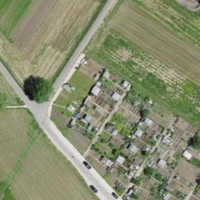
EUNIS habitat code: 53
Species observed at this site:
Dactylis glomerata